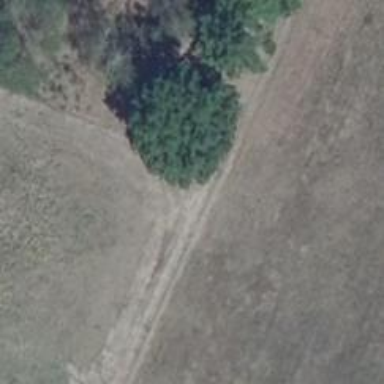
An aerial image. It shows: Dirt track road with grade 4 track type.